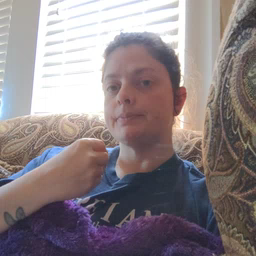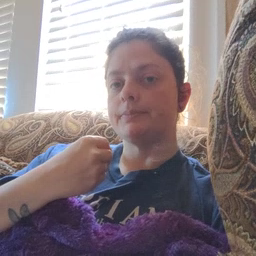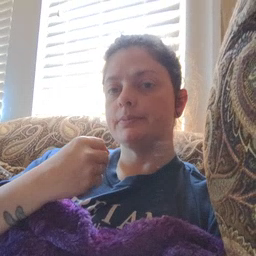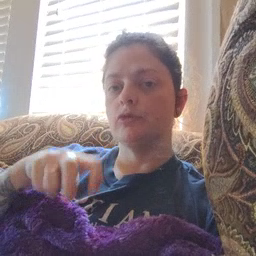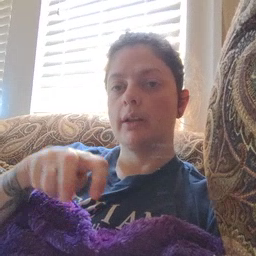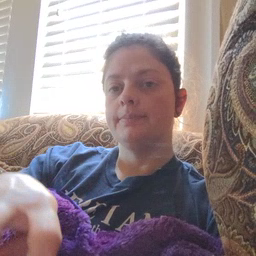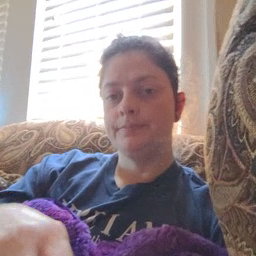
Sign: ride